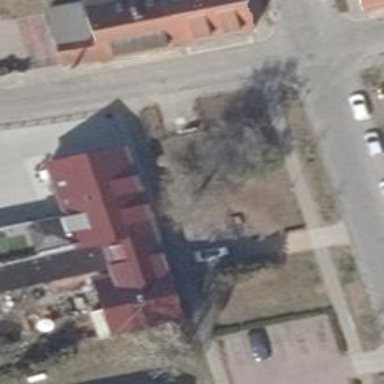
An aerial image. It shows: Simple house.